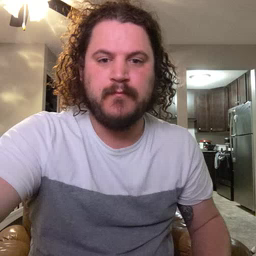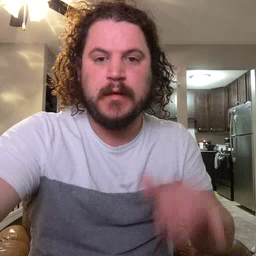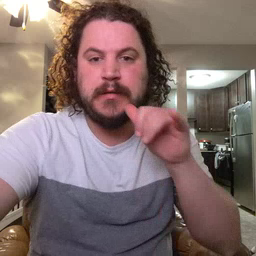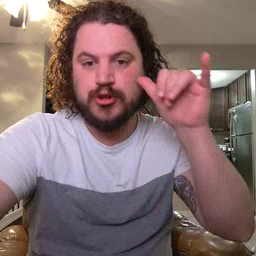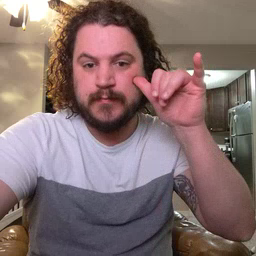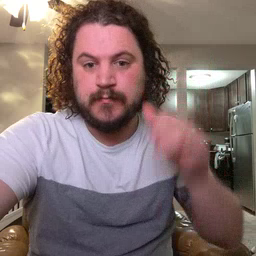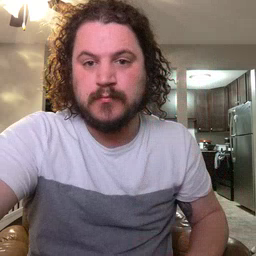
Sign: yesterday